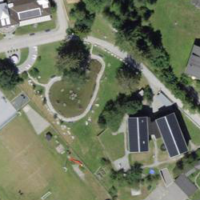
EUNIS habitat code: 54
Species observed at this site:
Corvus corone
Cyanistes caeruleus
Parus major
Chloris chloris
Pyrrhula pyrrhula
Prunus padus
Pica pica
Phoenicurus ochruros
Fringilla coelebs
Pyrrhocorax graculus